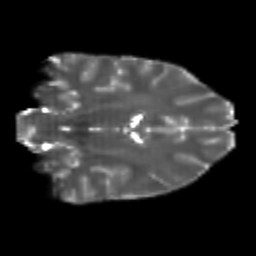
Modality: T2w
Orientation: coronal
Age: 21
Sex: male
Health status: healthy
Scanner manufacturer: philips
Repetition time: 7.384 s
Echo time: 0.08599 s